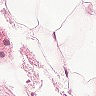
Metastatic tissue present: no